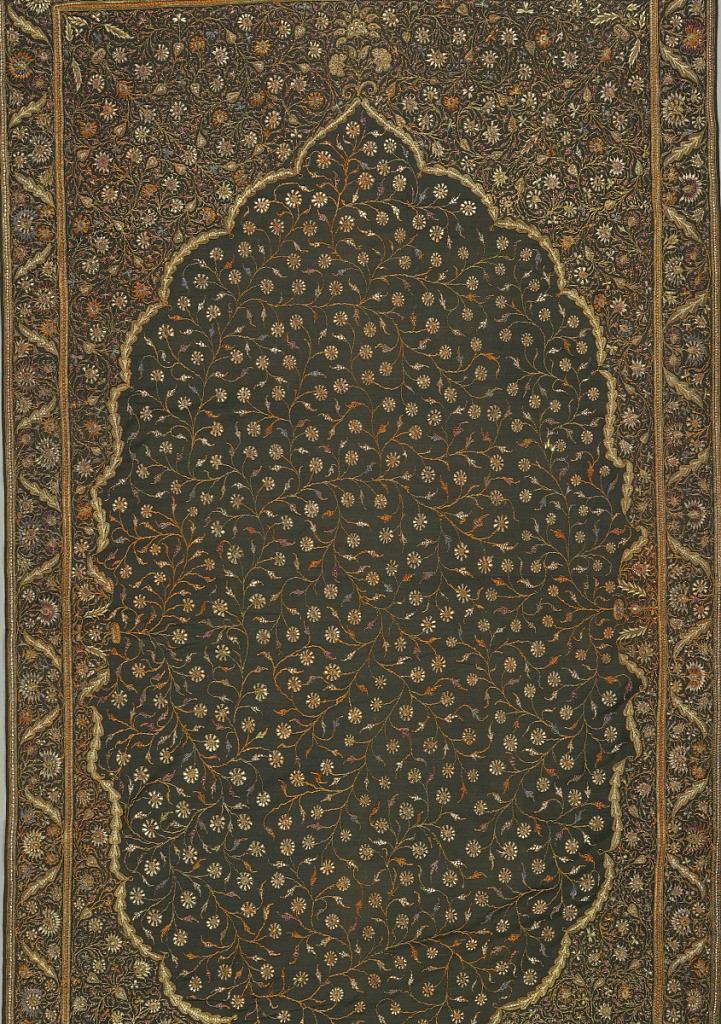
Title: Panel
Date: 19th century
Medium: silk embroidery on wool foundation Technique: embroidered on plain weave
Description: Hanging of fine black wool, embroidered in colored silks and metal thread. Shows an all-over floral pattern and floral border. Lined with yellow silk.